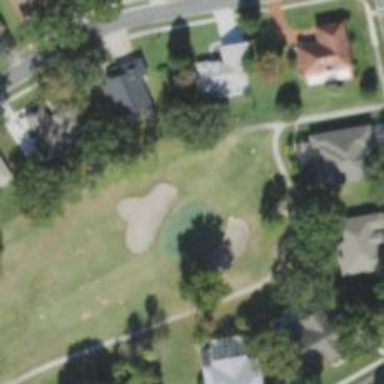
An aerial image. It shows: View of golf hole.